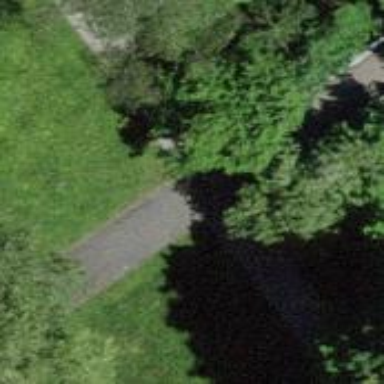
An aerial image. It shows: Unpaved path.